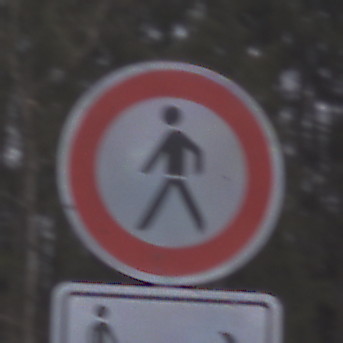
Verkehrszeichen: VerbotFussgaenger
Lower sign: RichtungsangabeDurchPfeile6
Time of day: Midday
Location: Outdoor (Nature)
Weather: Overcast
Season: Autumn
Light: Natural